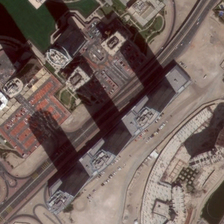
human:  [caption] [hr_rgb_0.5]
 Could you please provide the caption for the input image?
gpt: several large buildings with parking lots are in a commercial area .

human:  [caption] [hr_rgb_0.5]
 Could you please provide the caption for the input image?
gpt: several large buildings with parking lots are in a commercial area .

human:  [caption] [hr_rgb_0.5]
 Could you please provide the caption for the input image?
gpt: several large buildings with parking lots are in a commercial area .

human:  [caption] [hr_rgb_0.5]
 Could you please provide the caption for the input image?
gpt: several large buildings with parking lots are in a commercial area .

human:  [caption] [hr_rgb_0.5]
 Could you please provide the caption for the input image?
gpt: several large buildings with parking lots are in a commercial area .